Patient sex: M
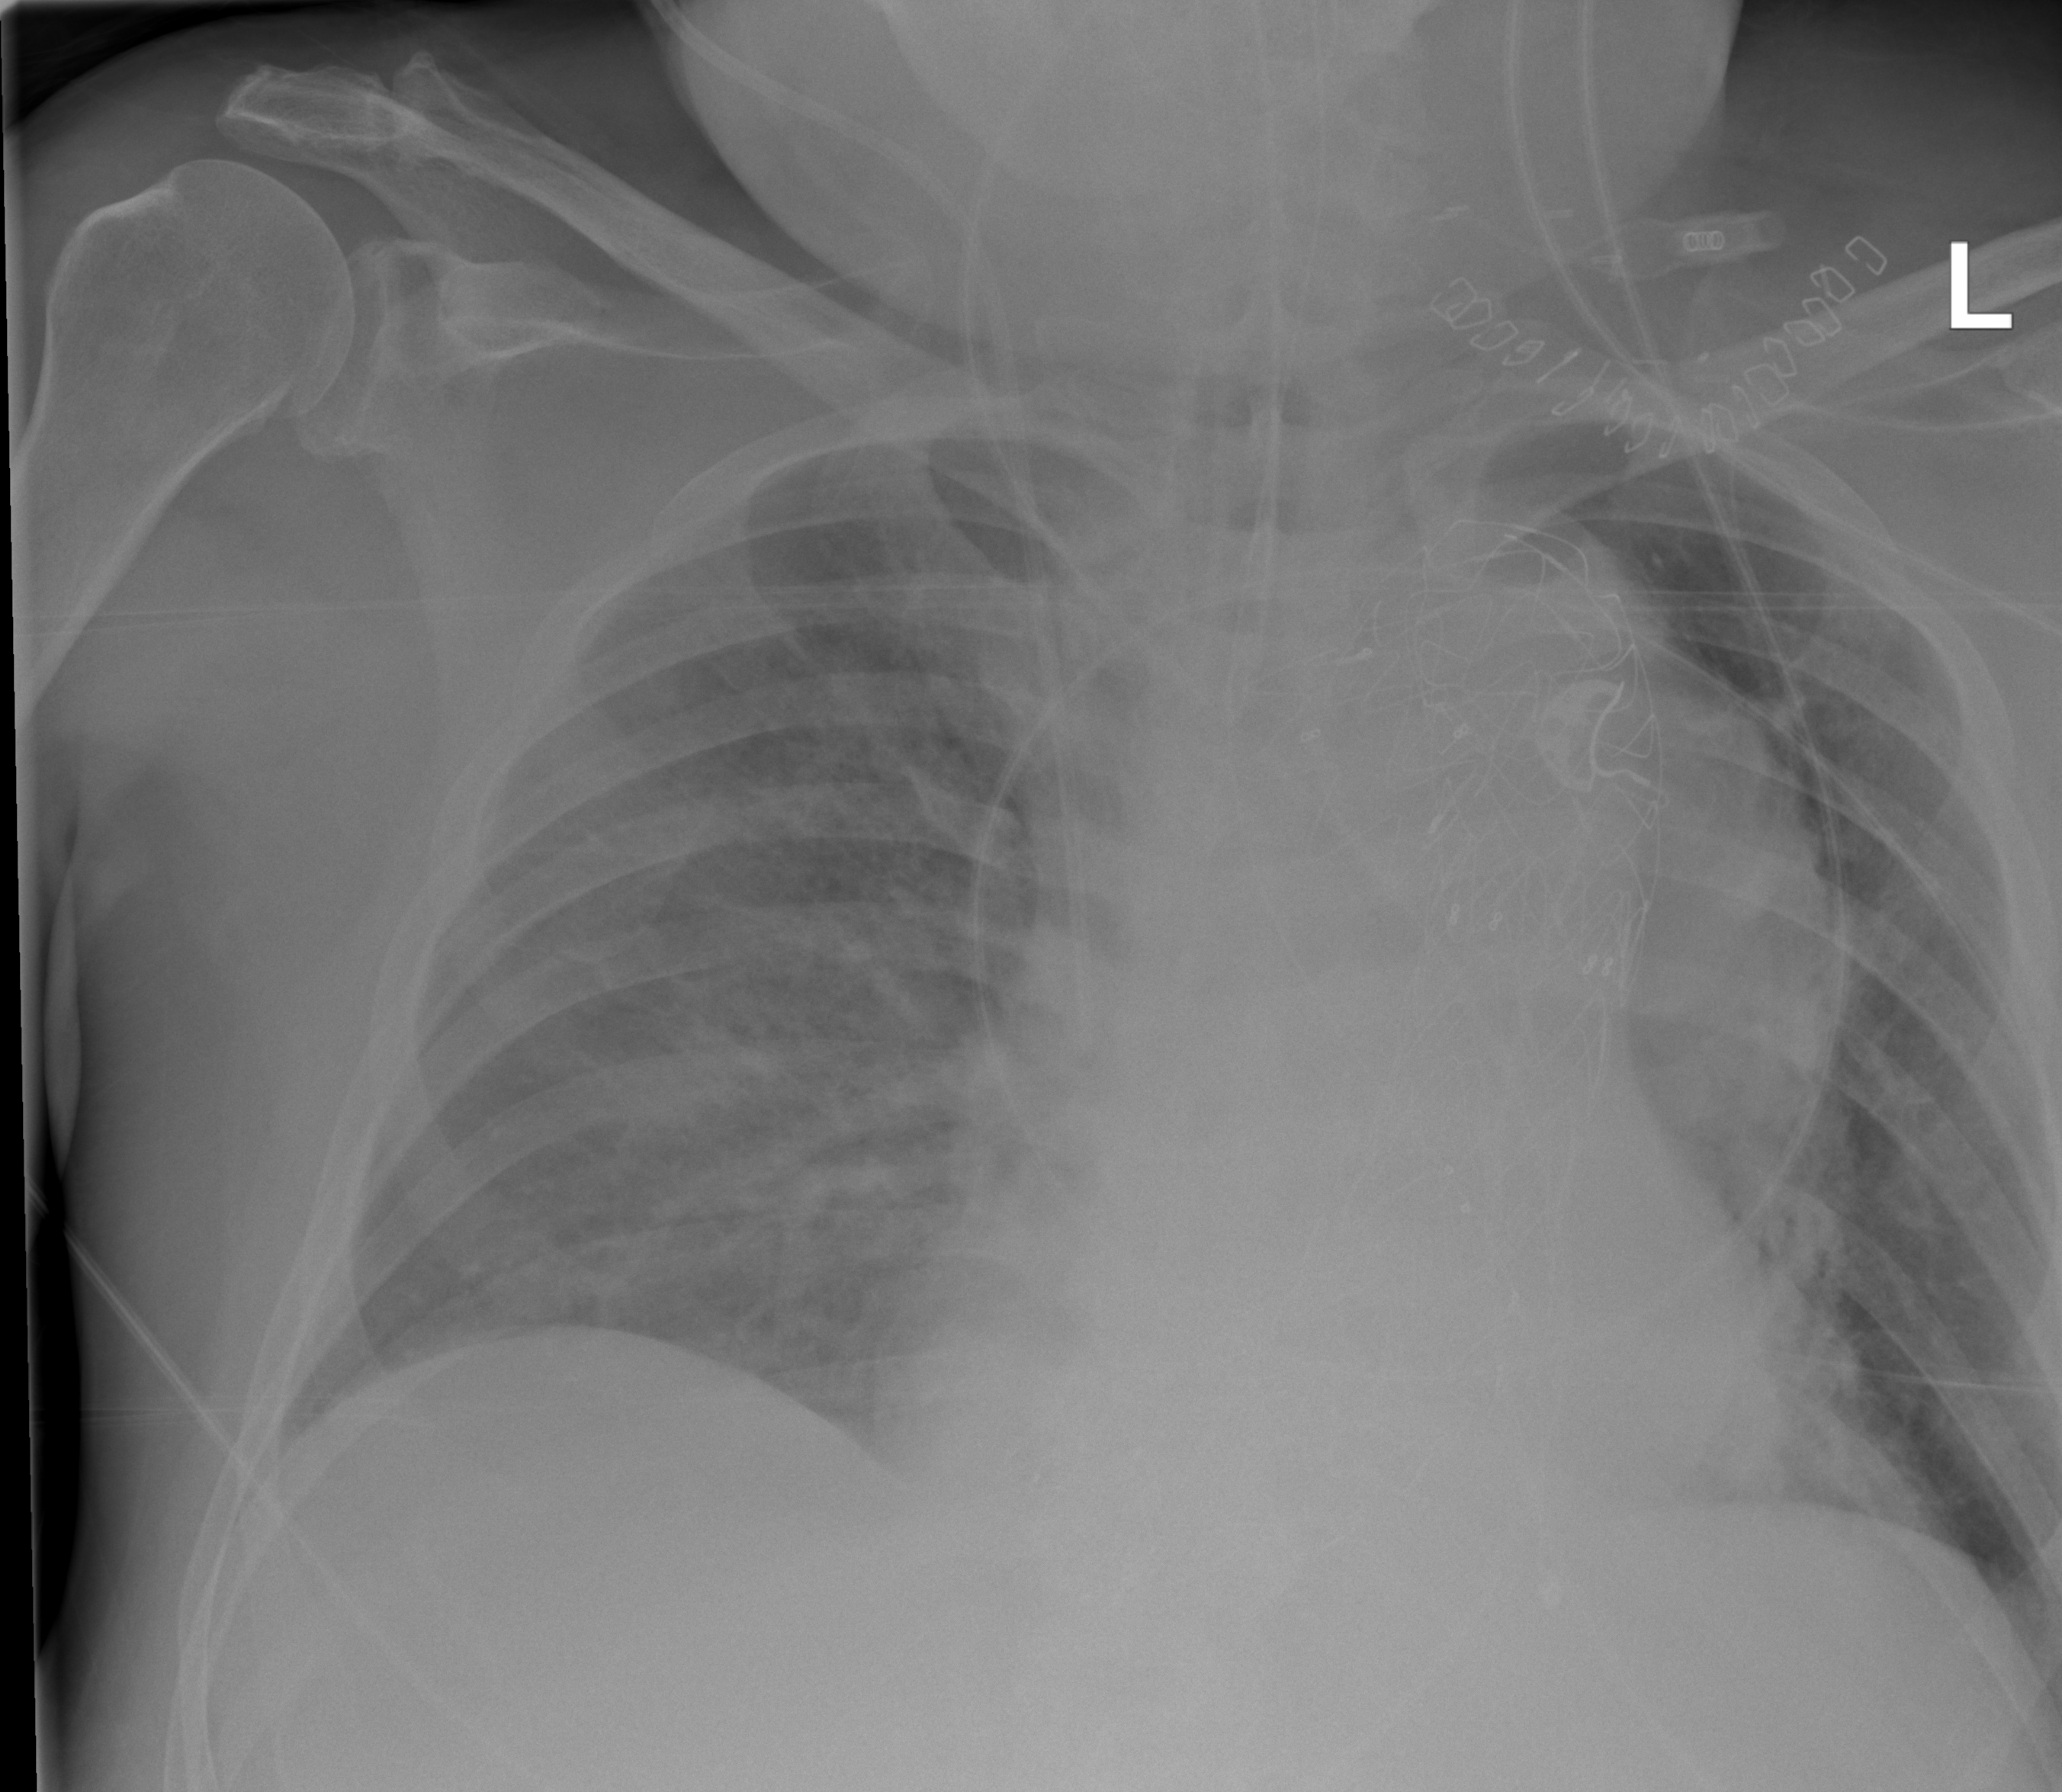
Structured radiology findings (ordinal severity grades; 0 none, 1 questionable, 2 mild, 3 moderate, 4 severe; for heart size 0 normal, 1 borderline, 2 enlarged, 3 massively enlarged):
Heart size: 2
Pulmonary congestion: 3
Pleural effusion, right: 0
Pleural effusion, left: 0
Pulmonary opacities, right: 3
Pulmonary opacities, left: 2
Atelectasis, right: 2
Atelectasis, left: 2